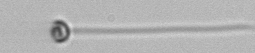
Label: flagellate